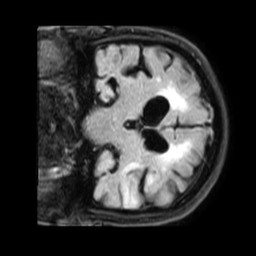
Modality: FLAIR
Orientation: coronal
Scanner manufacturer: philips
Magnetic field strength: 1.5 T
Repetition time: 6 s
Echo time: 0.1027 s